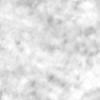
Label: no_change